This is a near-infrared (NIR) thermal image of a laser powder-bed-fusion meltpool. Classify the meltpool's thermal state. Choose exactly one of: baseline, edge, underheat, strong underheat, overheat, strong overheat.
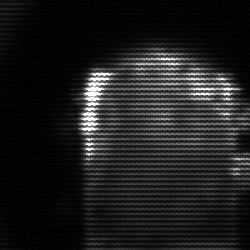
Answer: baseline